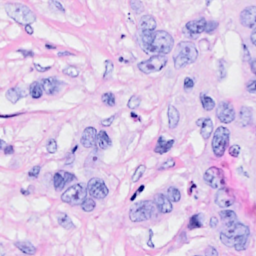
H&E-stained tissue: Breast